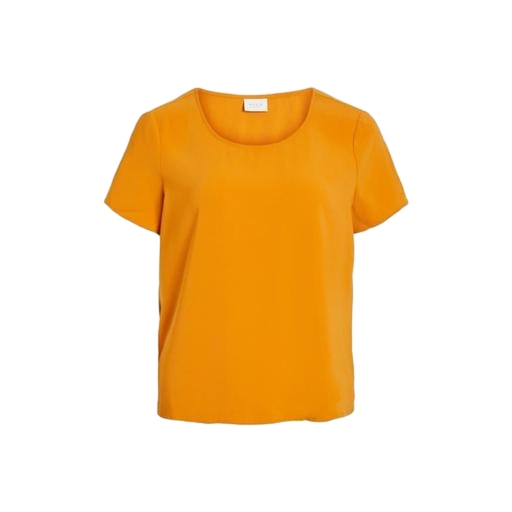
yellow scoop tee, yellow short sleeved shirt, short-sleeved blouse, white background